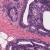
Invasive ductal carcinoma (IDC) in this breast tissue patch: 0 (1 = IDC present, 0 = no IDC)